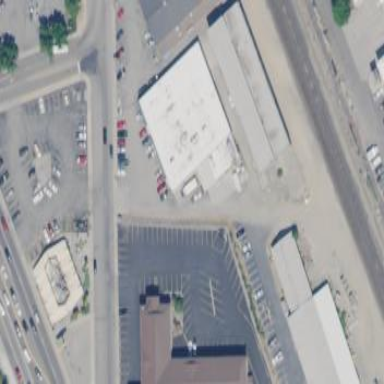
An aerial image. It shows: Retail building.